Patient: sex M, age 77
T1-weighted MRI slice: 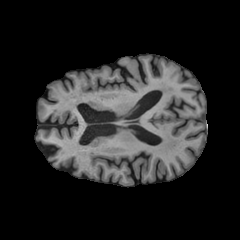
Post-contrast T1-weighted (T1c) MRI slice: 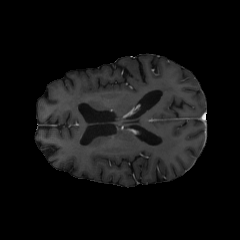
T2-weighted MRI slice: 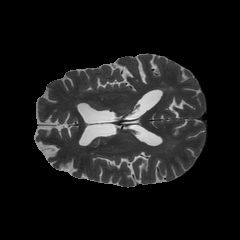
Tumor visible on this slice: no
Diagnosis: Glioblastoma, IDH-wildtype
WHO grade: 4